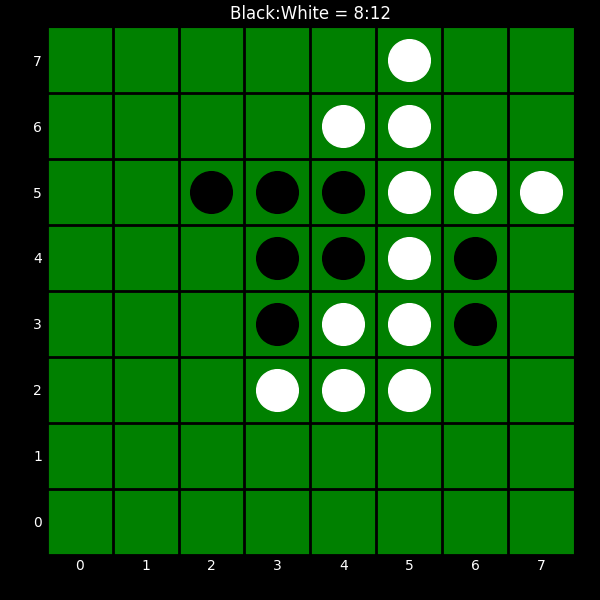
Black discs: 8
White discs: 12